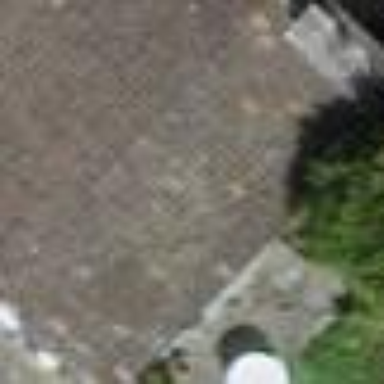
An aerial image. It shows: View of roof of building.